Question: How i can define this layout in html to fill all available space in screen?

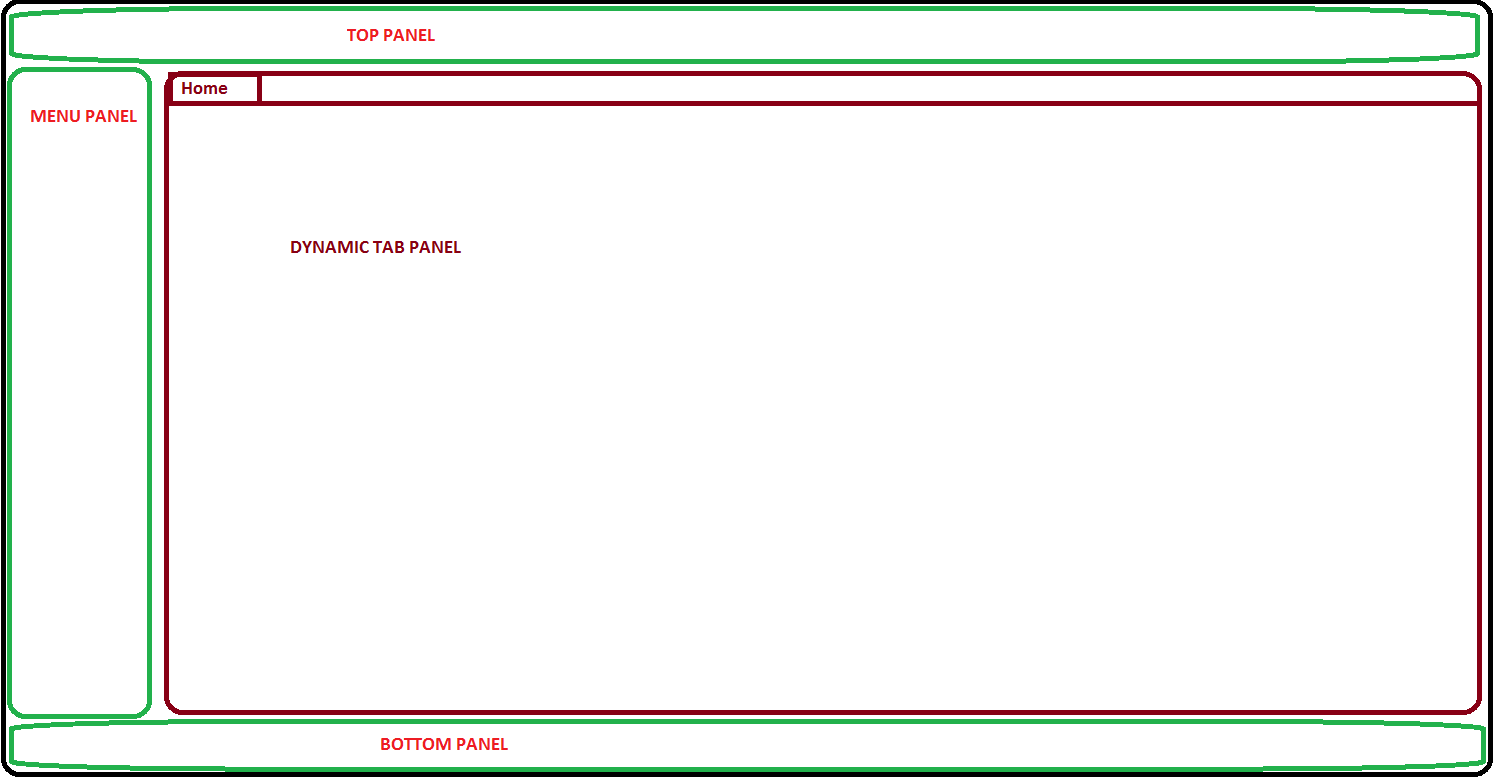
Answer: '''
<div style="width:100%; height:40px; background-color:red"> Top Panel </div>
<div style="width:80%; height:500px; background-color:orange; float:right">Dynamic Panel</div>
<div style="width:20%; height: 500px; background-color:yellow; float:left">Menu Panel</div>
<div style="clear:both">
<div style="width:100%; height:40px; background-color:green">Bottom Panel</div>
'''